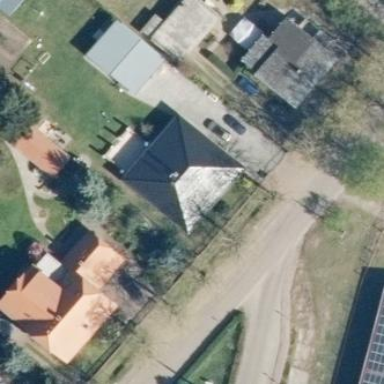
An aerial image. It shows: House with hipped roof.